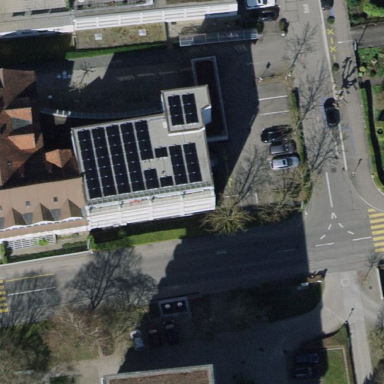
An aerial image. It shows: Office building.